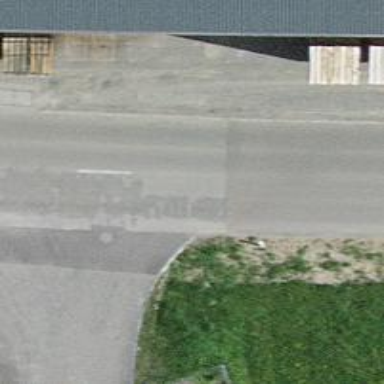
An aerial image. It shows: Asphalt road classified as primary highway.